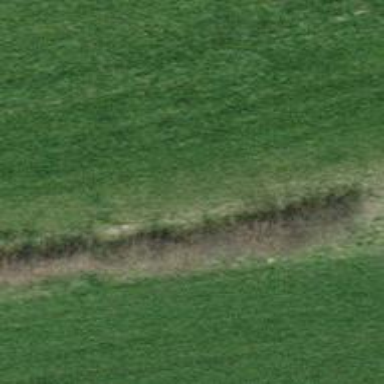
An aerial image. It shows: Hedge barrier.